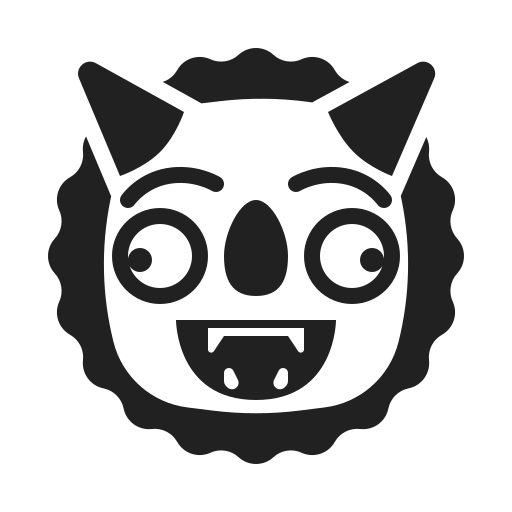
ogre high contrast